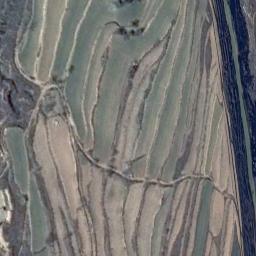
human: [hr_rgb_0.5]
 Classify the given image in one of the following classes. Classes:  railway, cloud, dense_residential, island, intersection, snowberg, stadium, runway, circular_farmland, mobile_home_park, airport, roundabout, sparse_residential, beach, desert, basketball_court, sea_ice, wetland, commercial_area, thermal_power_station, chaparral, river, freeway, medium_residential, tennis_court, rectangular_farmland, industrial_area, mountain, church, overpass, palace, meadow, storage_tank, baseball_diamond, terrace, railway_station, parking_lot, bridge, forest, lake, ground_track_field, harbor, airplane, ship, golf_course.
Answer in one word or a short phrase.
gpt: terrace